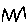
Label: zigzag